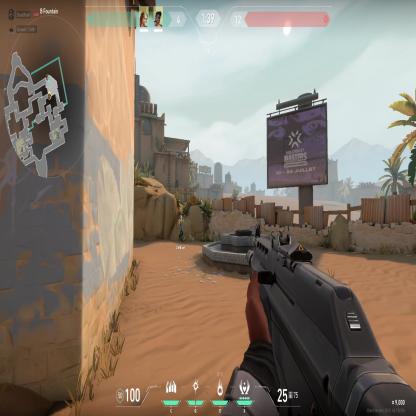
Label: teammate